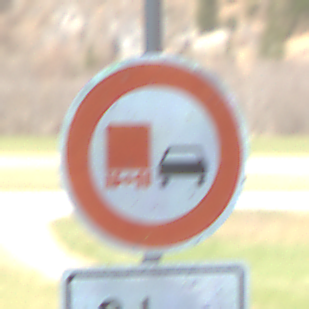
Verkehrszeichen: UeberholverbotKraftfahrzeuge
Zusatzzeichen unten: Entfernungsangaben2
Umgebung: Outdoor, Nature
Tageszeit: MorningAfternoon
Wetter: PartlyCloudy
Licht: Natural
Jahreszeit: NotSpecified
Kontrast: HighContrast